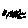
Label: zigzag